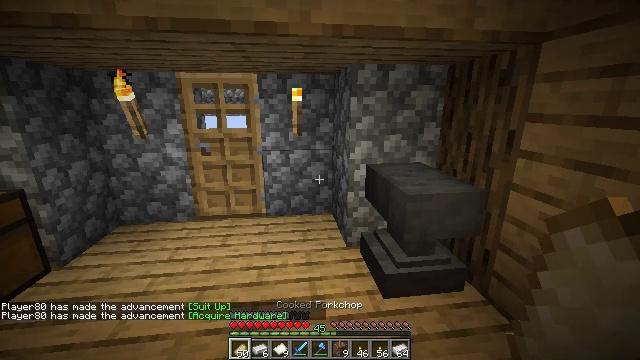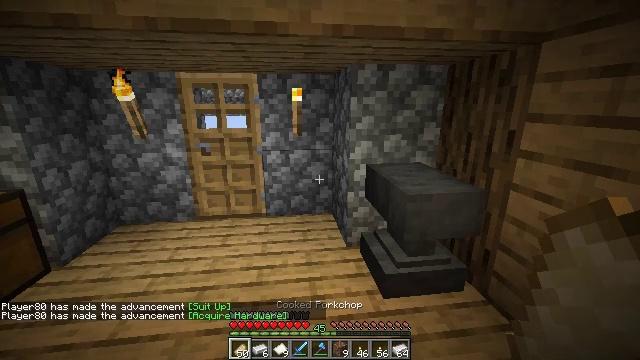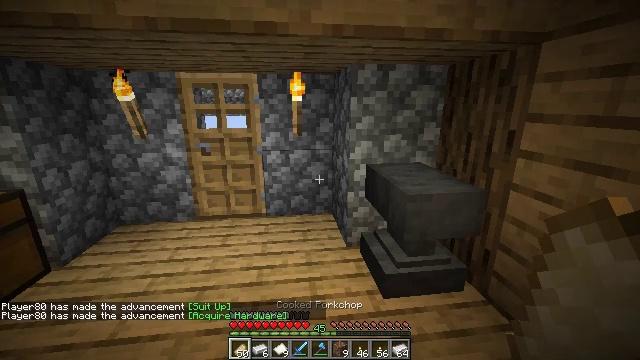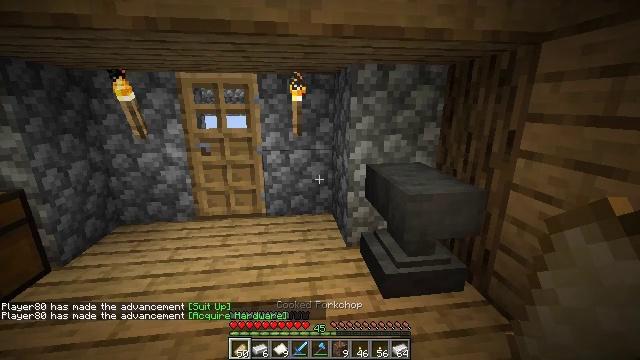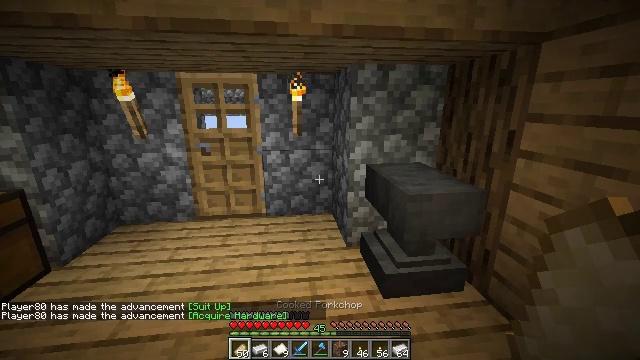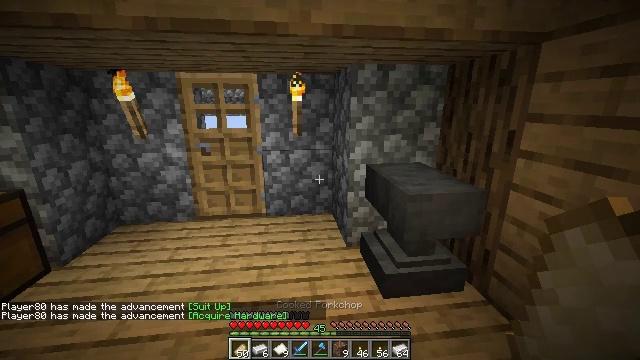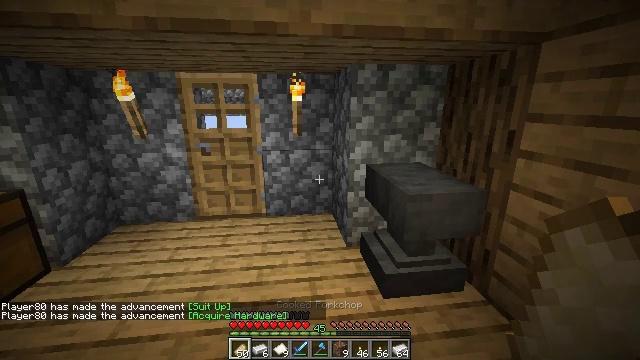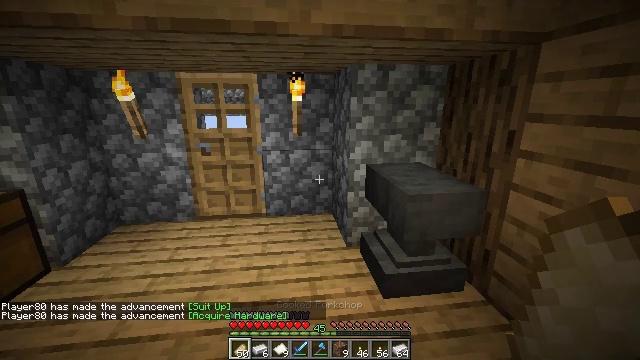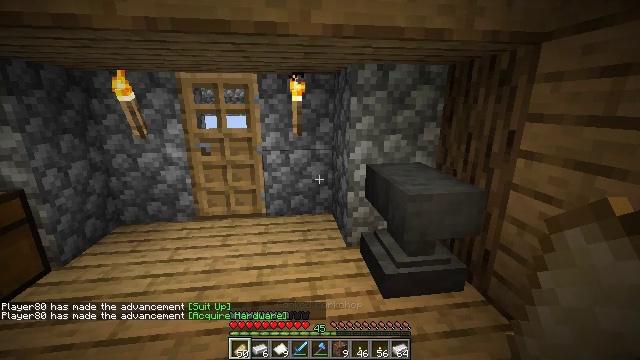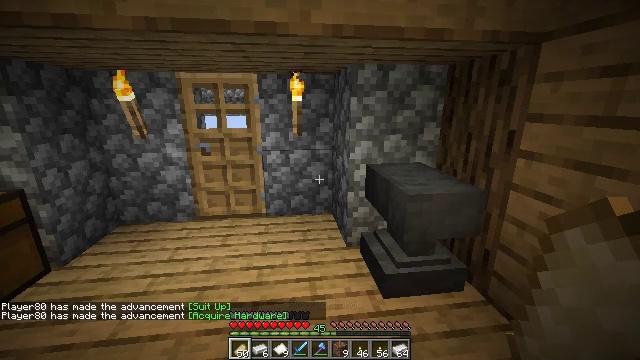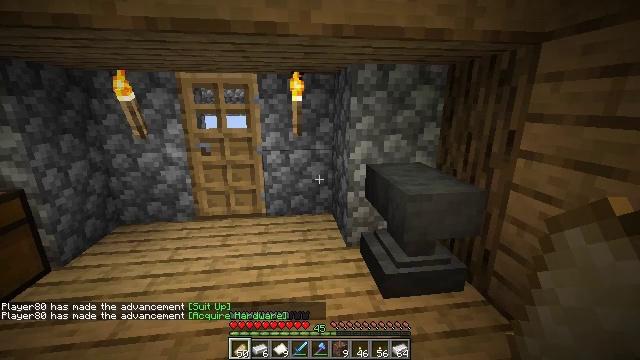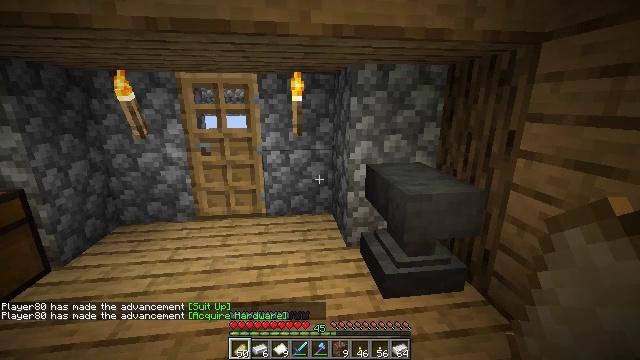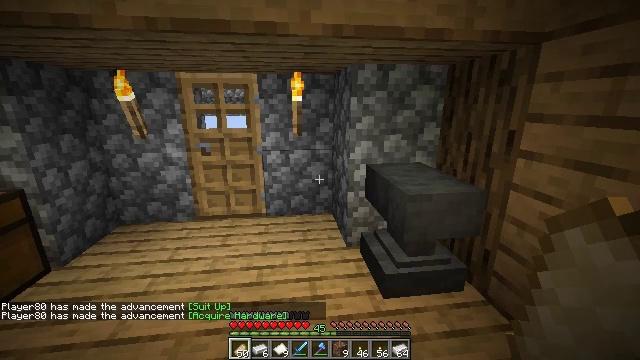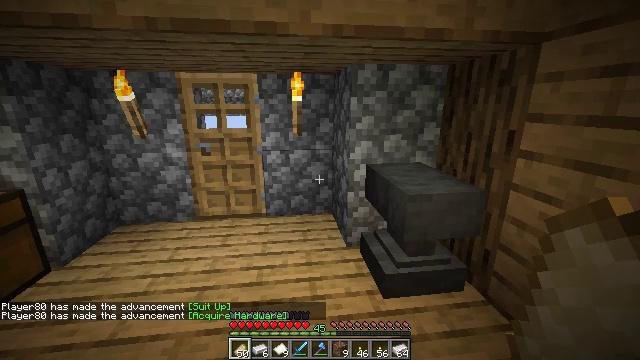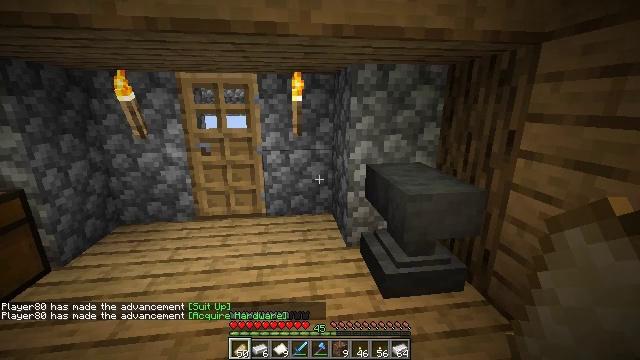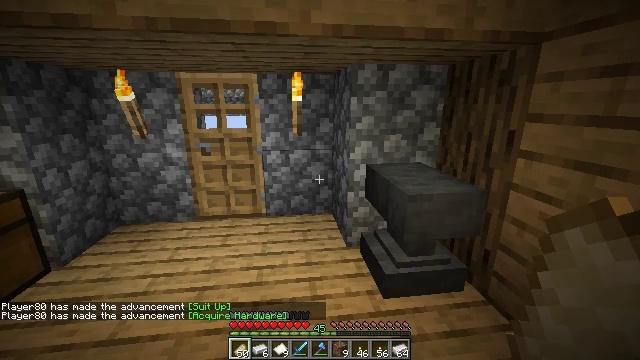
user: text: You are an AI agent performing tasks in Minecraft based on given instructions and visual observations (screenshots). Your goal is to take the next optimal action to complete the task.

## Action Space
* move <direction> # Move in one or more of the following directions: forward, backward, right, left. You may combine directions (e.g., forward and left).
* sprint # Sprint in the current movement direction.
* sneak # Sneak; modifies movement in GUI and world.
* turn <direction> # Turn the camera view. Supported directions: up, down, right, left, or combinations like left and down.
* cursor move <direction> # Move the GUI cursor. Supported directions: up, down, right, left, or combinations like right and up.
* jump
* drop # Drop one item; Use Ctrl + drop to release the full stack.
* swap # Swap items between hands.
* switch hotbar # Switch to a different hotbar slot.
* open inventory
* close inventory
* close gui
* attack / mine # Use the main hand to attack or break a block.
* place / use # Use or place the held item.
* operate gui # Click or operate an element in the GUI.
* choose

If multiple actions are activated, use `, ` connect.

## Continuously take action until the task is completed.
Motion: motion action
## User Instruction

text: craft item air
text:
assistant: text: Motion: no_op
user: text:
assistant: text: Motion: no_op
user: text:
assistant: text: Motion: no_op
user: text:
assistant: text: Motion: no_op
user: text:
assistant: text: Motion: no_op
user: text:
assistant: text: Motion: no_op
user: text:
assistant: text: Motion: no_op
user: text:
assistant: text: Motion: no_op
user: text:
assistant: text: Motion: no_op
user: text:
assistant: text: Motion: no_op
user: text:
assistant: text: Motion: no_op
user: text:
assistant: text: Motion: no_op
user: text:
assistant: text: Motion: no_op
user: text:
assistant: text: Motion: no_op
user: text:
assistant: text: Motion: no_op
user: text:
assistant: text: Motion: no_op
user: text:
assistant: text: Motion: no_op
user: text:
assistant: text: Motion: no_op
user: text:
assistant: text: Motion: no_op
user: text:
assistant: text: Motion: no_op
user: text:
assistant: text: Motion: no_op
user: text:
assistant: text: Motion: no_op
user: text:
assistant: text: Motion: no_op
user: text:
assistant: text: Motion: no_op
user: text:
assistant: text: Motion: no_op
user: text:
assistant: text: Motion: no_op
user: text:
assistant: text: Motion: no_op
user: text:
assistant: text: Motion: no_op
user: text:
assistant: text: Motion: no_op
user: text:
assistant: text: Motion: no_op